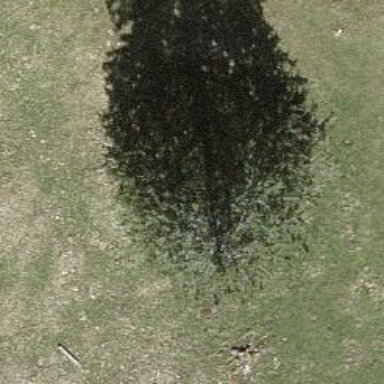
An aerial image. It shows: Beautiful tree in nature.